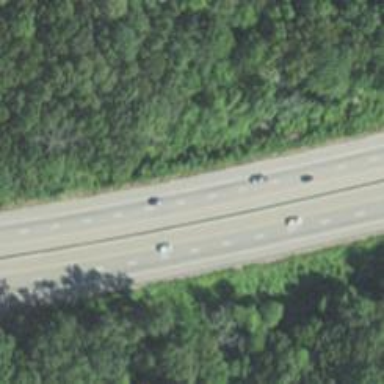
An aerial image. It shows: Motorway.